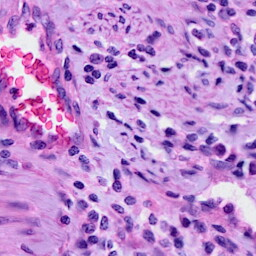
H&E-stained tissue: Cervix